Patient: sex M, age 55
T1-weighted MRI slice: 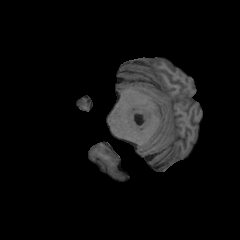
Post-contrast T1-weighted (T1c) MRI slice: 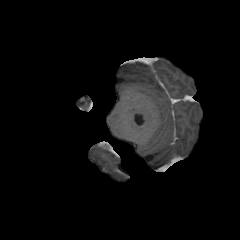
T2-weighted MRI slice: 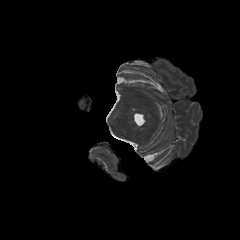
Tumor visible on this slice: no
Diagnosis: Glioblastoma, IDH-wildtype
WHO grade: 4